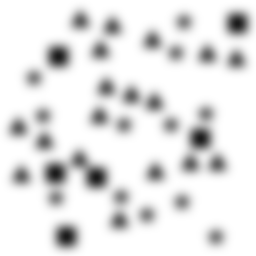
Squares: 6
Triangles: 18
Stars: 12
Total shapes: 36